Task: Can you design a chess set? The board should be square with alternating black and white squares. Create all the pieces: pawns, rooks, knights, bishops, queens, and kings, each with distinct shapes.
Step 3051:
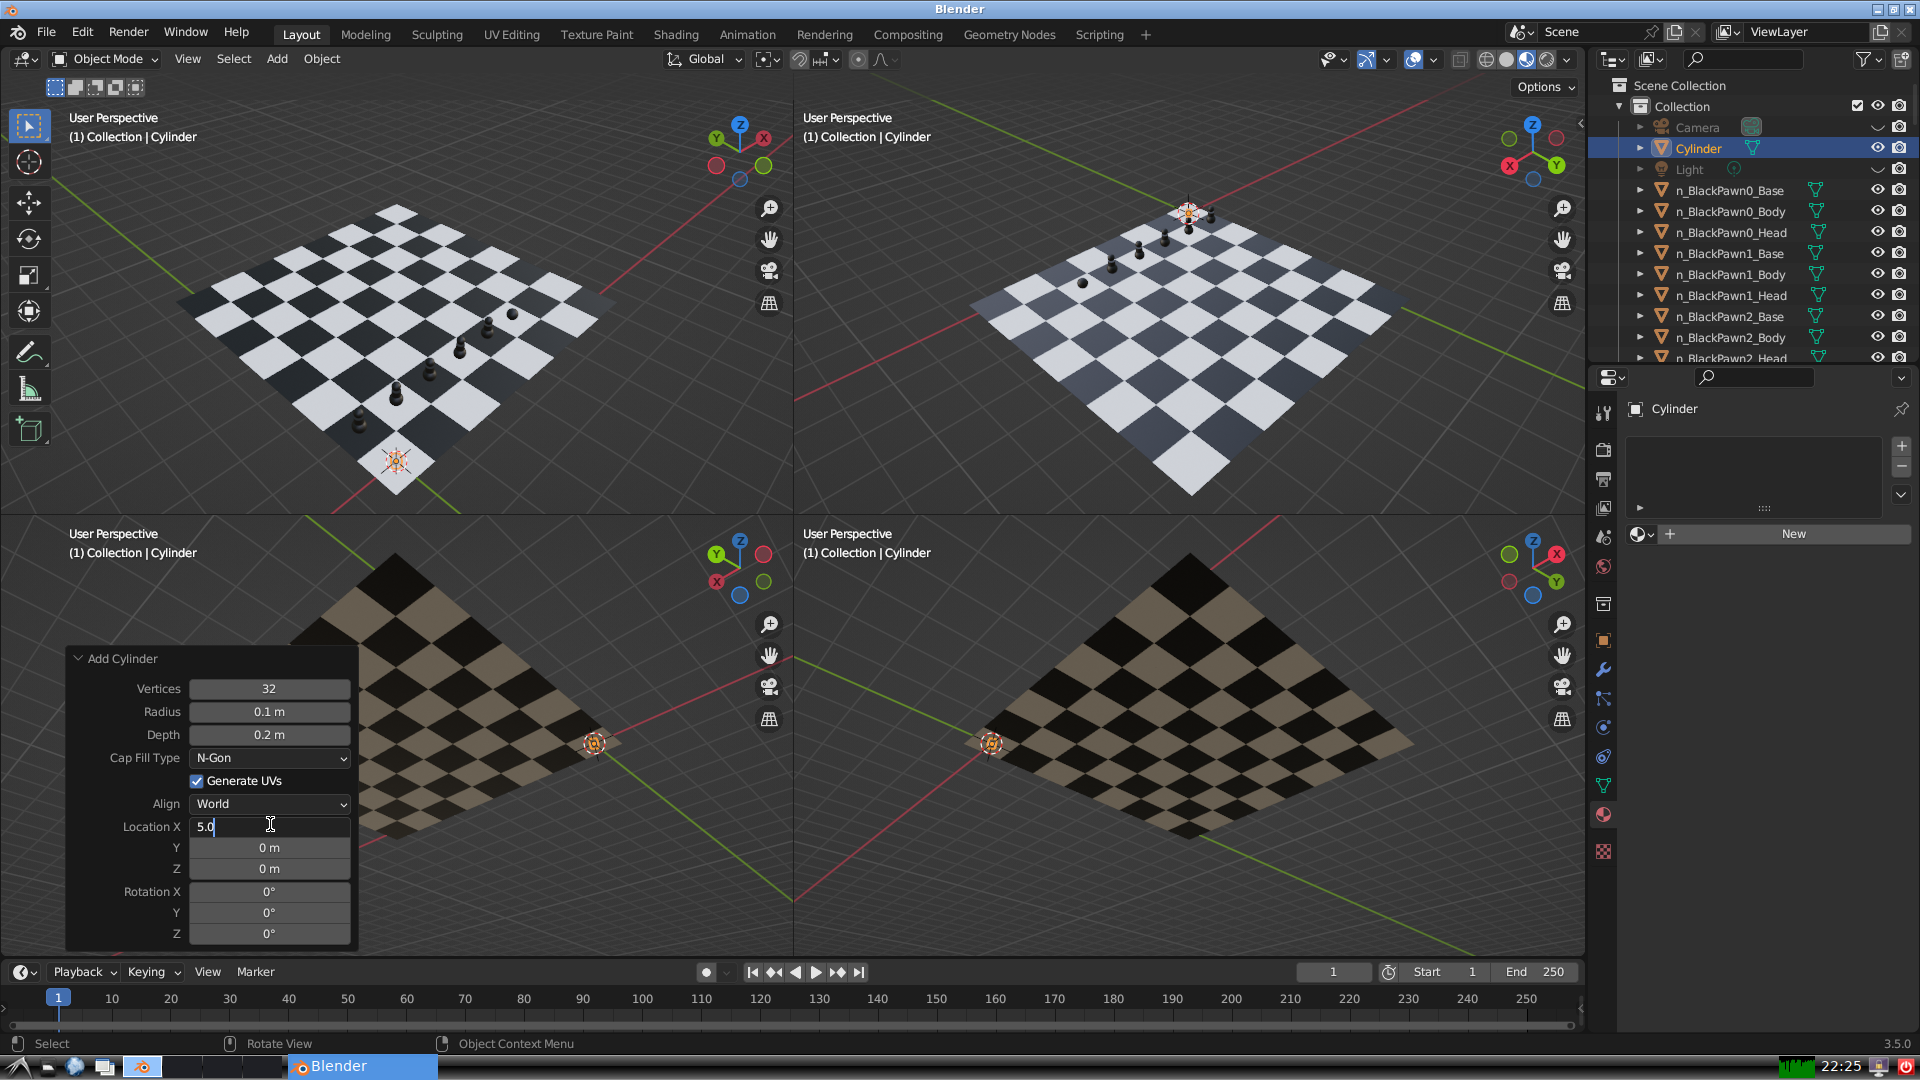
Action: {"key_press": ['Return']}